Field crop: maize
Growth stage: 2
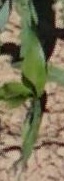
Species: maize